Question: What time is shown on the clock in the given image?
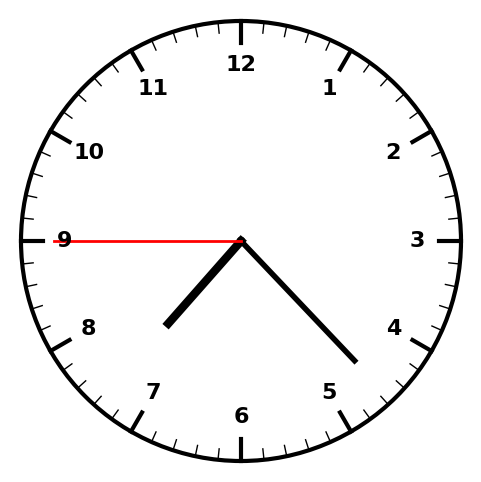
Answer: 07:22:45